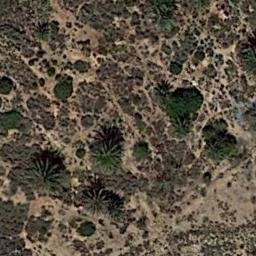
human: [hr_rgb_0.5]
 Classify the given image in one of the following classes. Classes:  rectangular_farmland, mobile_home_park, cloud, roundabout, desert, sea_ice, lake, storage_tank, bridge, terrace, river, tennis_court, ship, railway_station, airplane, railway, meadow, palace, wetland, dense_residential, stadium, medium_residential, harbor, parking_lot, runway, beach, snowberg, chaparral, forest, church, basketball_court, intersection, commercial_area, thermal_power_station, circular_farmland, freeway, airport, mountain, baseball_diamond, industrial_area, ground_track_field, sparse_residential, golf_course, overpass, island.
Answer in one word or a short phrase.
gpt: chaparral